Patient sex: M
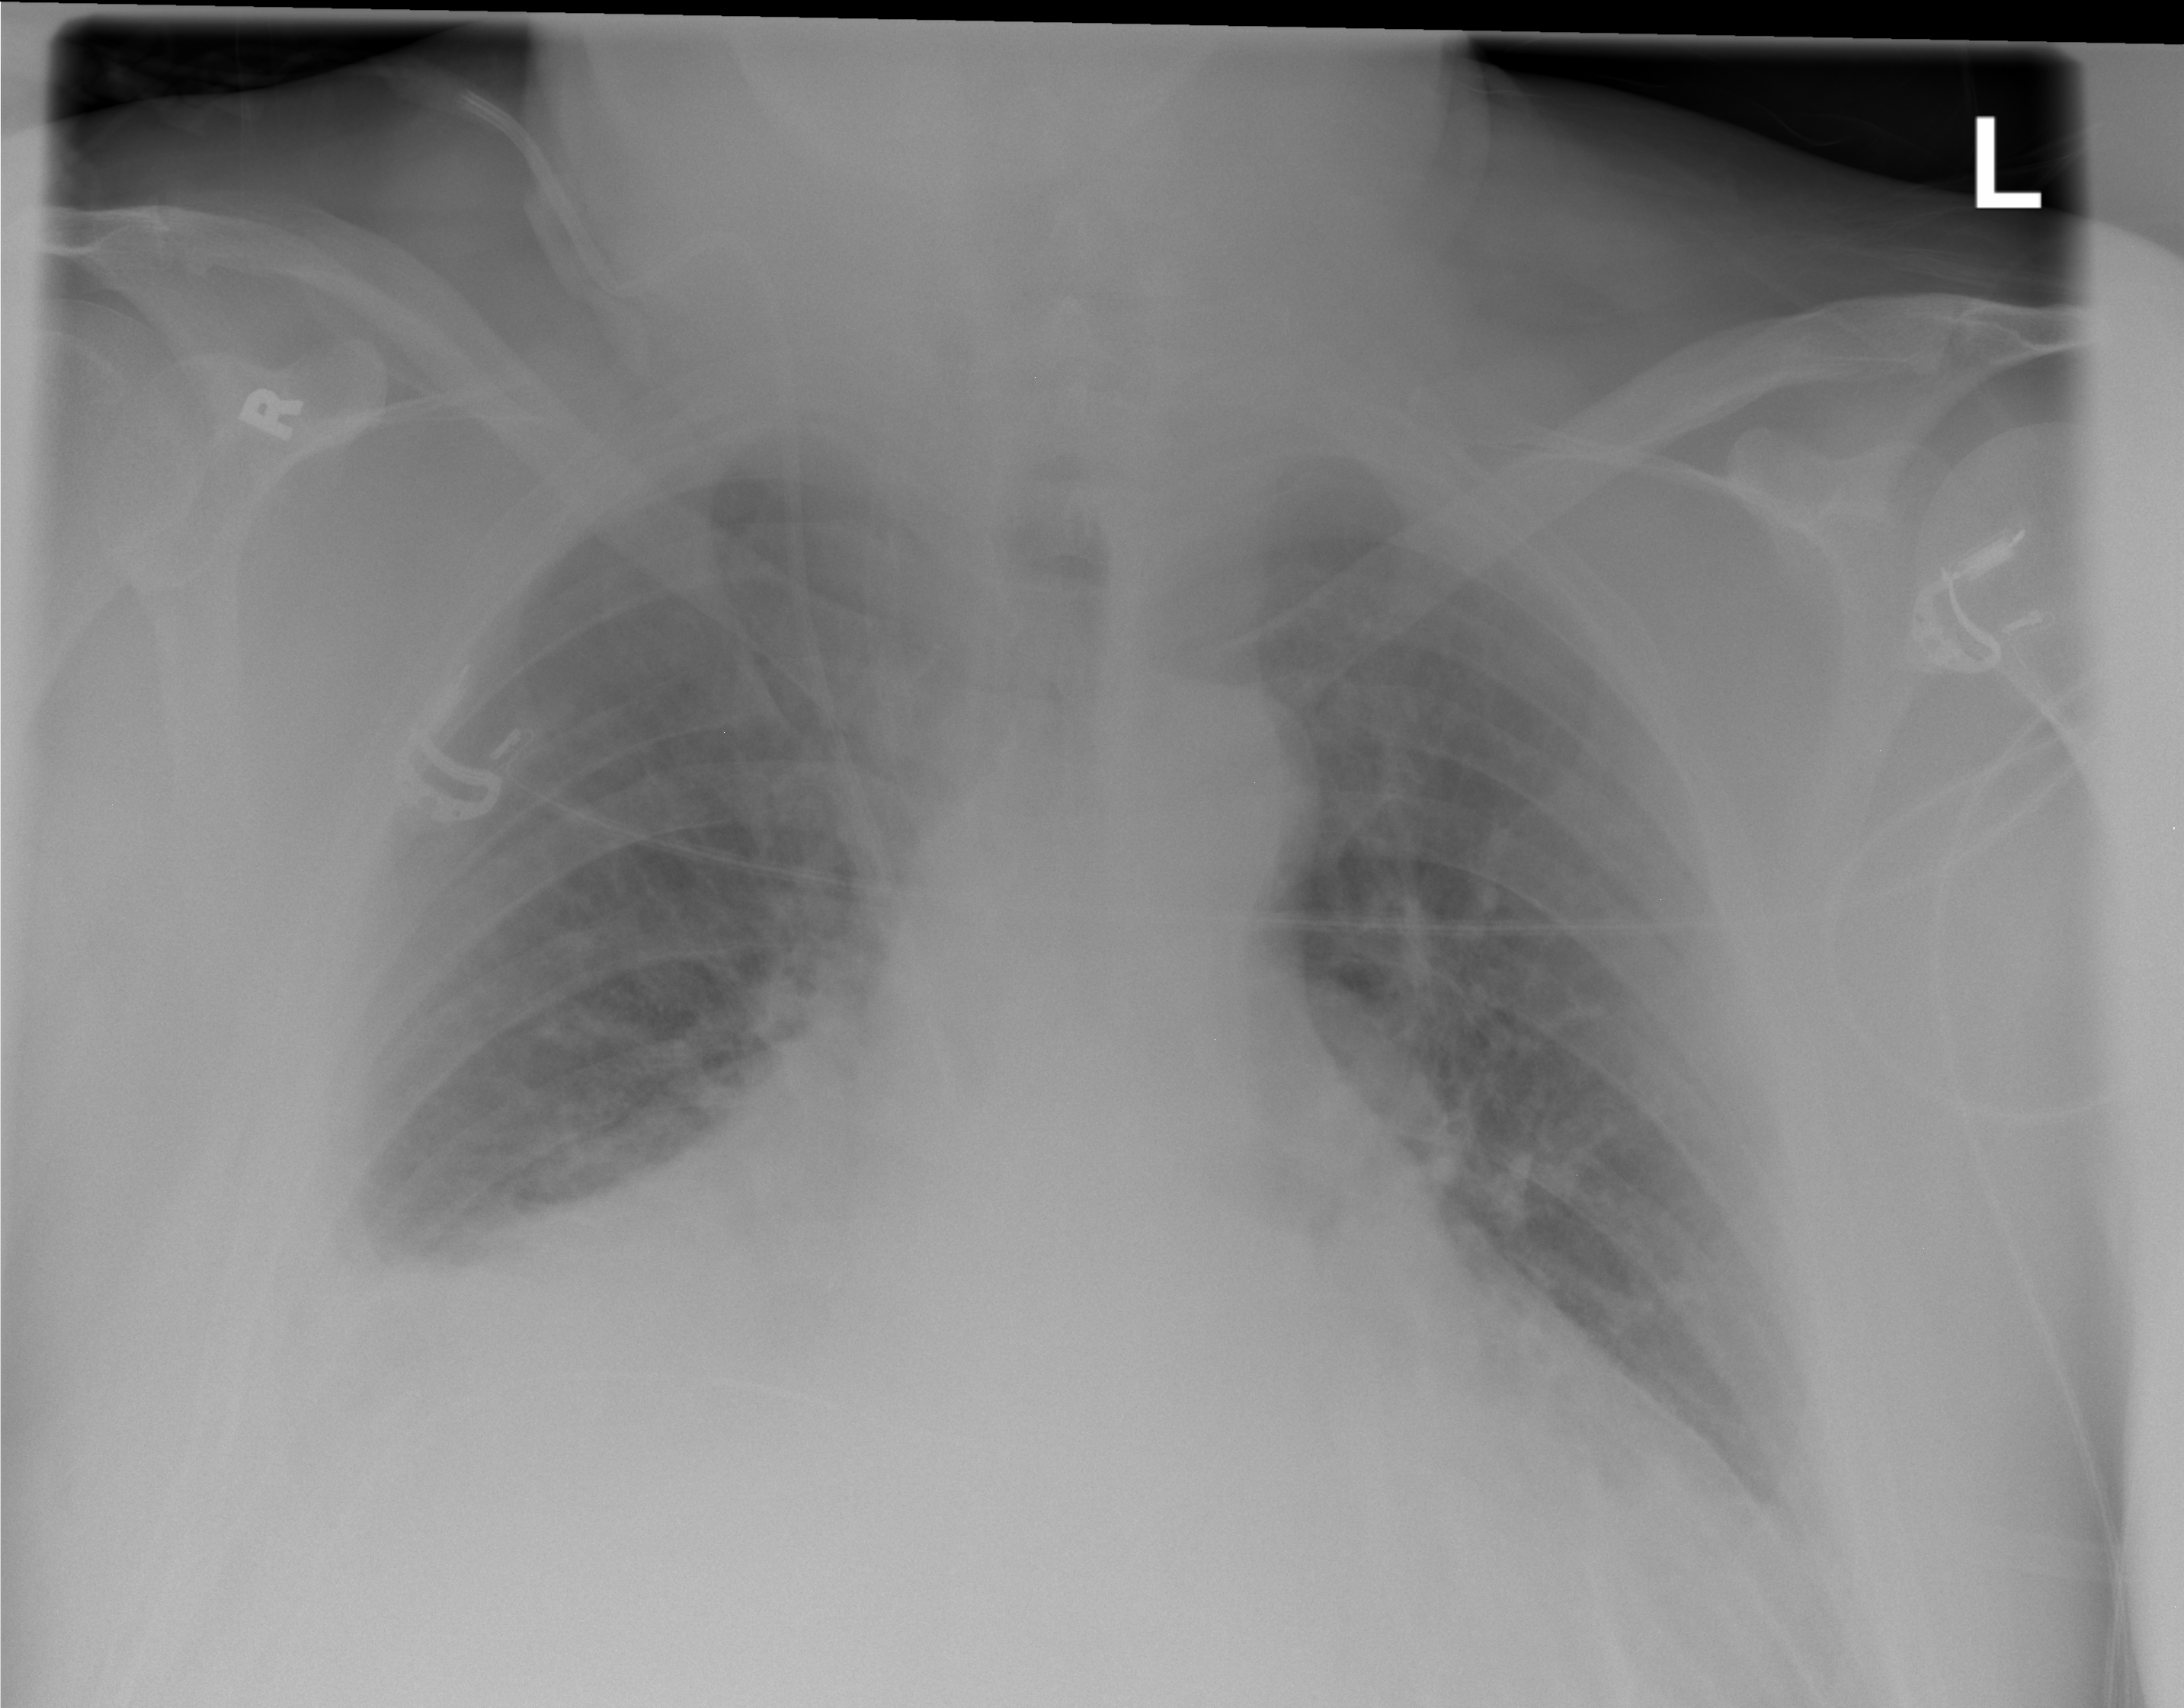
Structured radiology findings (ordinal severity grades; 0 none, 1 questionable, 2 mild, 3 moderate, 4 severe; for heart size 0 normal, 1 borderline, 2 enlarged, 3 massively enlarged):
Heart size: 2
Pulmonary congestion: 2
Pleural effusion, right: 2
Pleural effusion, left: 2
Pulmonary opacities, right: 0
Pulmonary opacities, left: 0
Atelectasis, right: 2
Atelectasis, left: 2